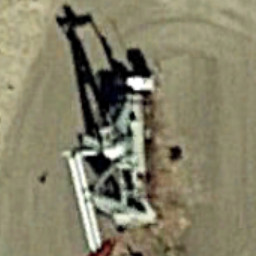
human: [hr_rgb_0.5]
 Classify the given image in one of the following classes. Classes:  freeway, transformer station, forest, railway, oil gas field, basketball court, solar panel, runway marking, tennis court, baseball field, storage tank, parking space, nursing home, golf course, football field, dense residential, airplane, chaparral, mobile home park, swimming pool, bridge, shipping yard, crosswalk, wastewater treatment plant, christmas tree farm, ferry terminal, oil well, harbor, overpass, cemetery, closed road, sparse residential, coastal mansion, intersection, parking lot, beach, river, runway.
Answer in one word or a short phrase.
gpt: oil well